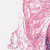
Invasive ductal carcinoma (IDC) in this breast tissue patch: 1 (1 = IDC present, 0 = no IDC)